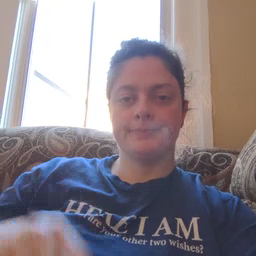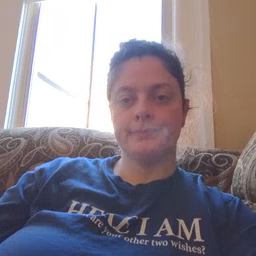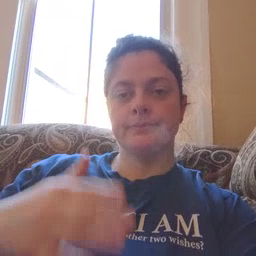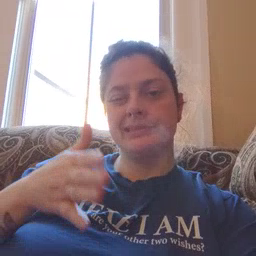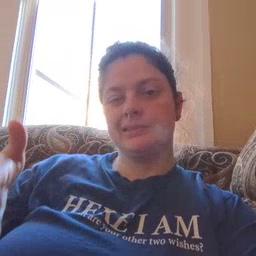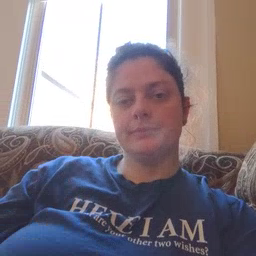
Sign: beside